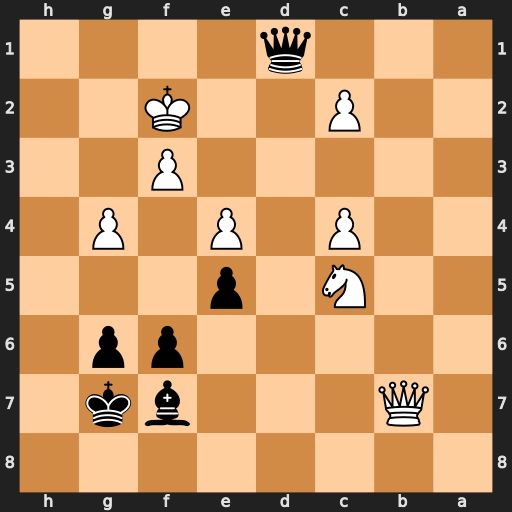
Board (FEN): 8/1Q3bk1/5pp1/2N1p3/2P1P1P1/5P2/2P2K2/3q4
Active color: b
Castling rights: -
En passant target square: -
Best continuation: Qd4+ Kg2 Qxc5